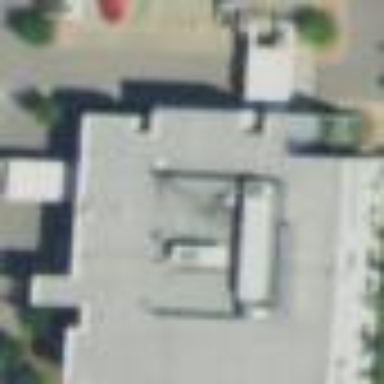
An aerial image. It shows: Healthcare center housed in building.